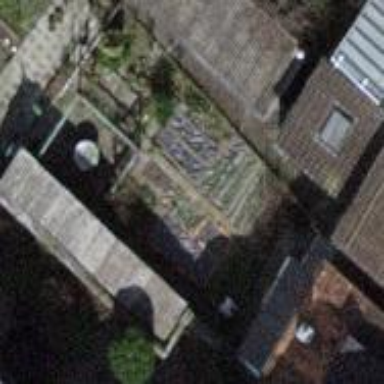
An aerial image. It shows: Garden surrounded by fence.